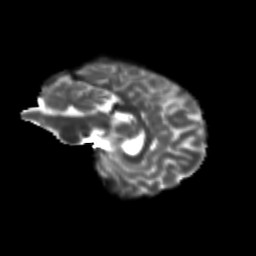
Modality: T2w
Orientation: sagittal
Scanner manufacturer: siemens
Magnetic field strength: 3 T
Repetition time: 9.2 s
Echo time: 0.084 s